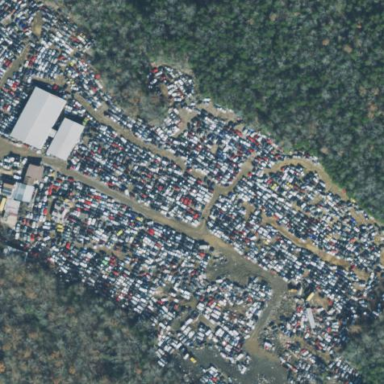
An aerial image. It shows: Scrap yard located in industrial area.